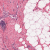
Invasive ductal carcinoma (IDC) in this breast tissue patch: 0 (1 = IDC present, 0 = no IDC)